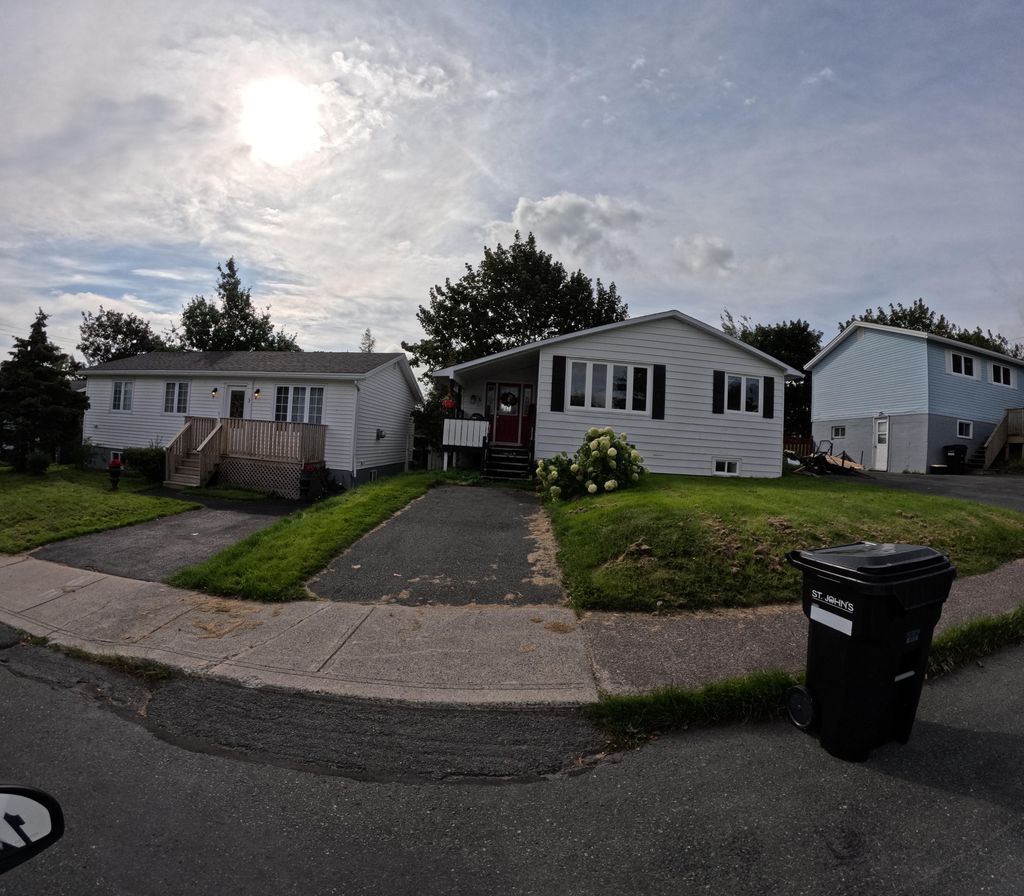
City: st_johns